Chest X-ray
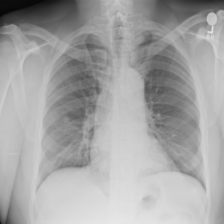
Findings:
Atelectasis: negative
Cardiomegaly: negative
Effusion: negative
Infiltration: negative
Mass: negative
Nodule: negative
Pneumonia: negative
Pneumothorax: negative
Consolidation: negative
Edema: negative
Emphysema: negative
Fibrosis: negative
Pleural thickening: negative
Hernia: negative